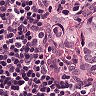
Metastatic tissue present: yes